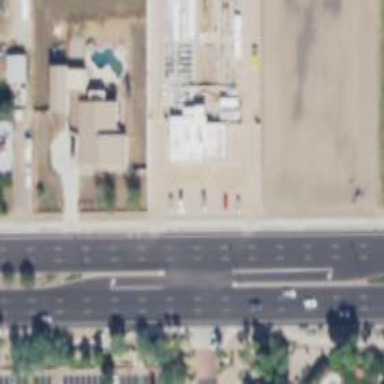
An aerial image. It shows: Secondary road with asphalt surface.